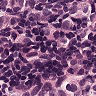
Metastatic tissue present: no